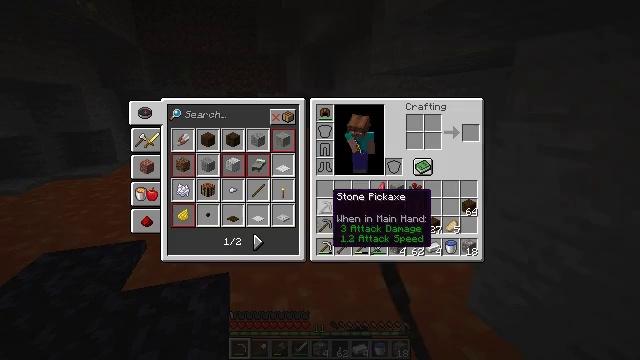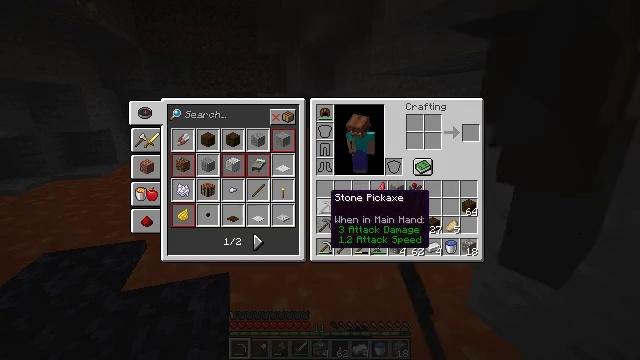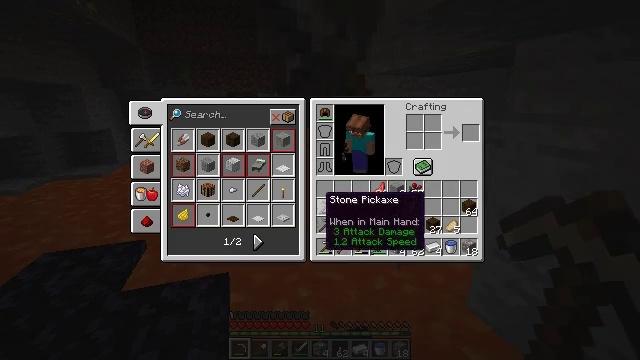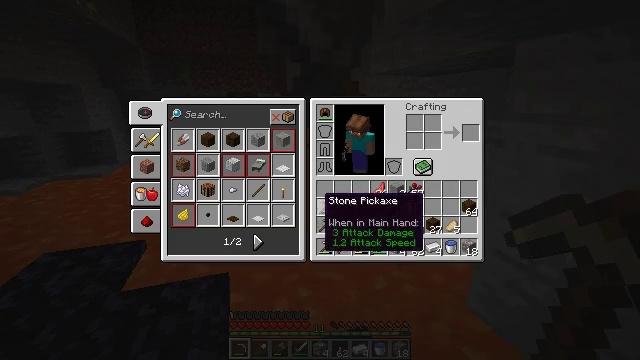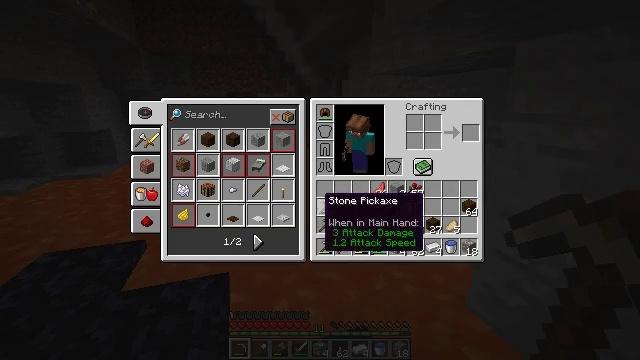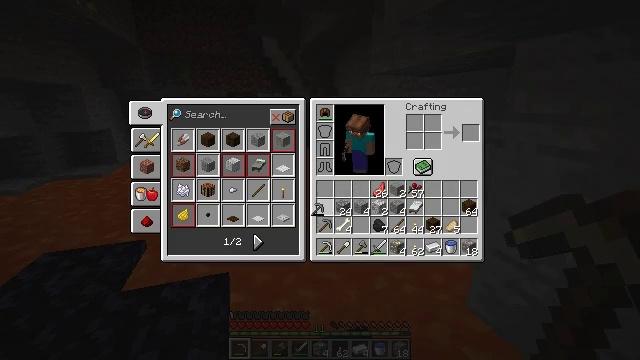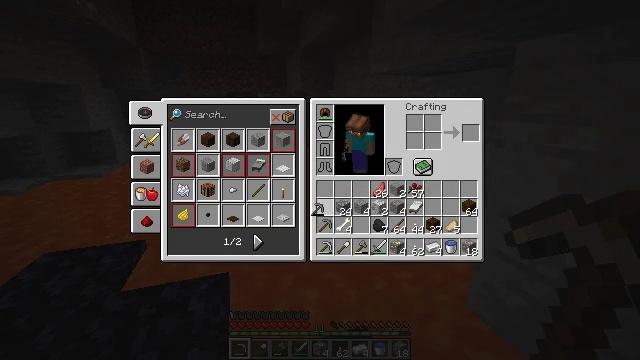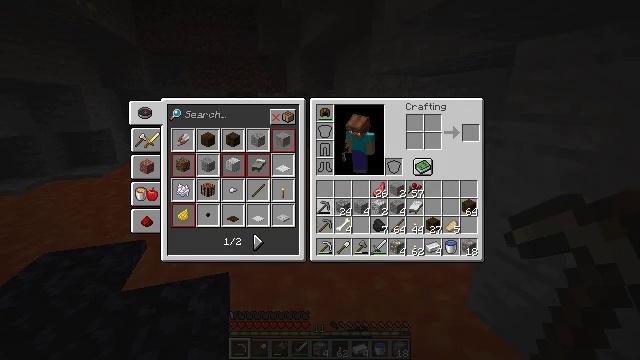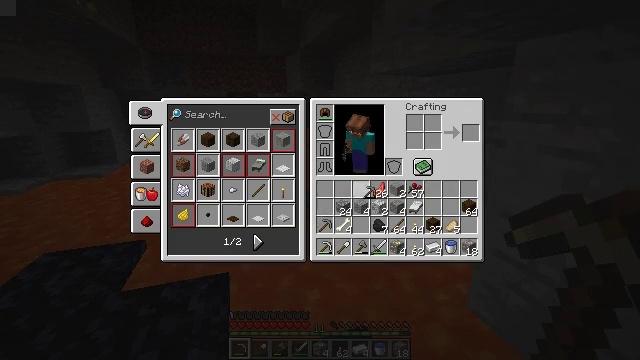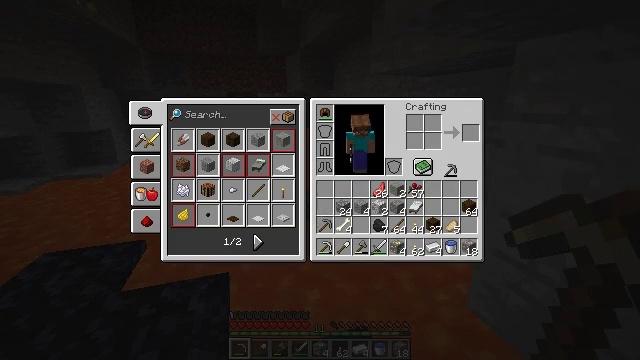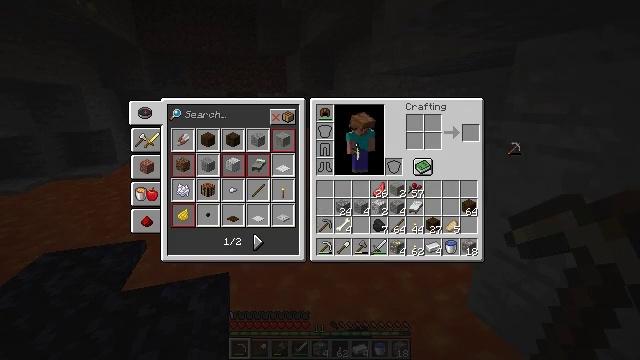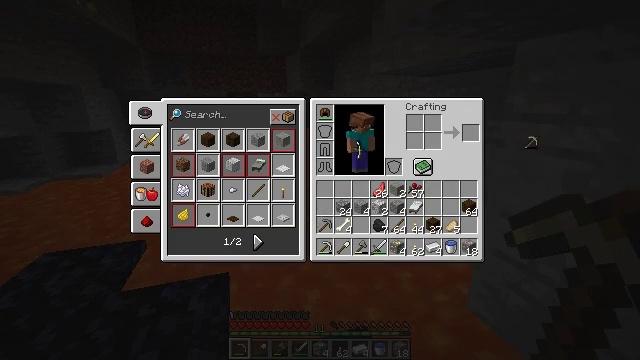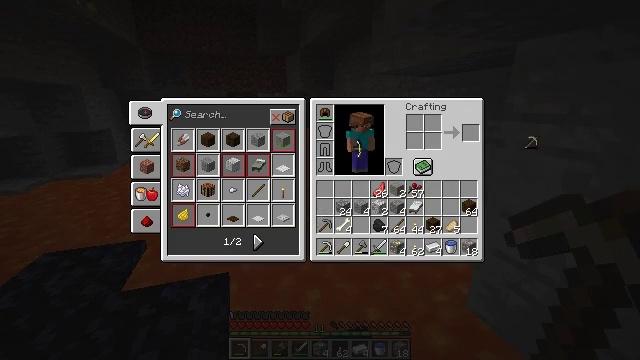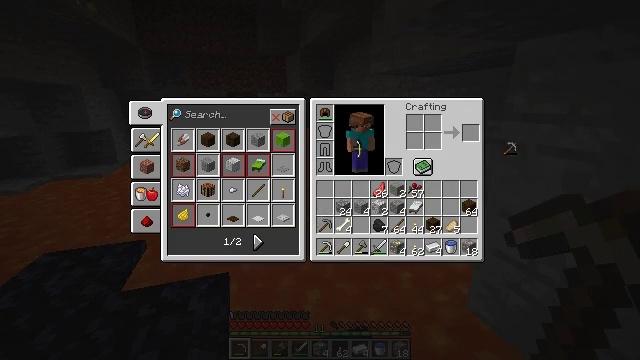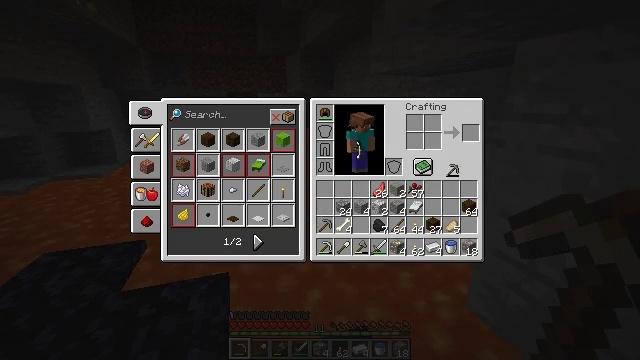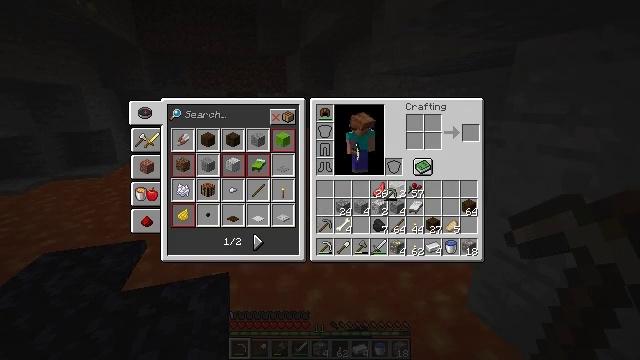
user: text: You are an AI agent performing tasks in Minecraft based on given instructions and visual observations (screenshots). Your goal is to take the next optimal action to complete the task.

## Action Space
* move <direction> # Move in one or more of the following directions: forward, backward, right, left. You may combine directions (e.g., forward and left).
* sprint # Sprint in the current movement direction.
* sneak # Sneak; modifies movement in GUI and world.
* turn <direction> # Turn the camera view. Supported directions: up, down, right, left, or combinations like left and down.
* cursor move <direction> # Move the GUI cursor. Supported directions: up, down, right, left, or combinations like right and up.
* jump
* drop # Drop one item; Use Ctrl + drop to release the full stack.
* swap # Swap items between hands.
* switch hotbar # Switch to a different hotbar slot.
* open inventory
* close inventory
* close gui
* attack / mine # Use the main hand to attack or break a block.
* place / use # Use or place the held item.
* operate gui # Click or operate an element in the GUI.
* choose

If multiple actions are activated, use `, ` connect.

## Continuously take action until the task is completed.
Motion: motion action
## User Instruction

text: Remove a stone pickaxe from the inventory.
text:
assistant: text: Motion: open gui
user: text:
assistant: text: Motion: no_op
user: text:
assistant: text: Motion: no_op
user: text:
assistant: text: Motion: no_op
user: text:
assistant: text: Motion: operate gui
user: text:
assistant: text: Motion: operate gui
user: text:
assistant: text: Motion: no_op
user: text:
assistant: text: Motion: cursor move right and up
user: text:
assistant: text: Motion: cursor move right and up
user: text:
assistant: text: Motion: cursor move right and up
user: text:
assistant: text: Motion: cursor move right, operate gui
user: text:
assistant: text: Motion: operate gui
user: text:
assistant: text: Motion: cursor move left, operate gui
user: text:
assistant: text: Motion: cursor move left and down
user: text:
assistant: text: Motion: cursor move left and down
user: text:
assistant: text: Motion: cursor move left and down
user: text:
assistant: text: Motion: cursor move left
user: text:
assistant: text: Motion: cursor move left
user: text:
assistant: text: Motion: cursor move left
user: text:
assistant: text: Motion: cursor move left
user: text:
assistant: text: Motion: no_op
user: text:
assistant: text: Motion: no_op
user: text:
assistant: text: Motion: no_op
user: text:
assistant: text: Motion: no_op
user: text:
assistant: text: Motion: cursor move right and up
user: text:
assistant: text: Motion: no_op
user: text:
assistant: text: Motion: no_op
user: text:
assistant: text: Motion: cursor move right and up
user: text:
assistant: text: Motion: cursor move right and up
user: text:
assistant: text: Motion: cursor move right and up